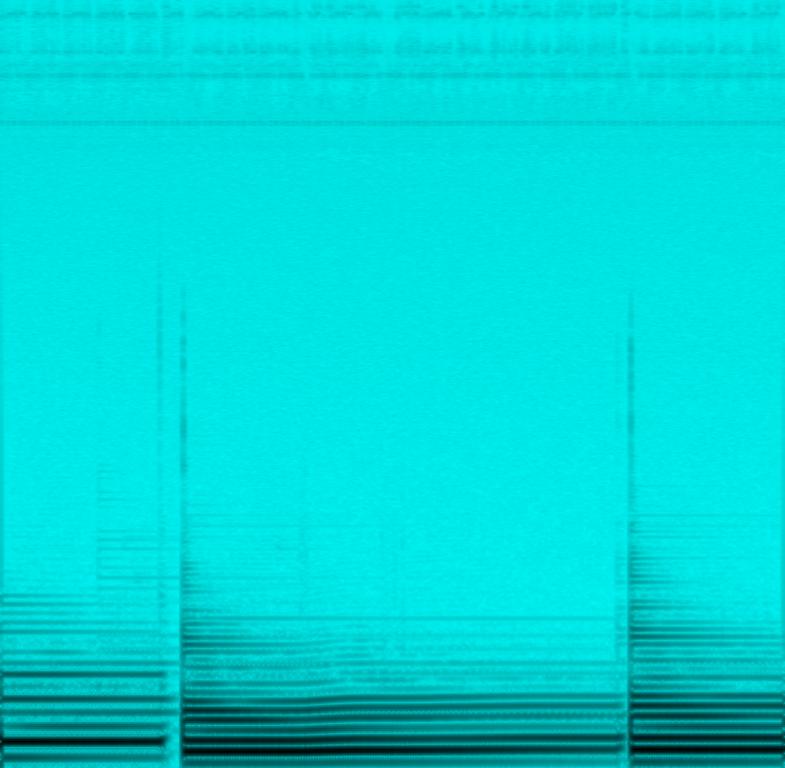
The song is an instrumental. A bass guitarist is trying to tune his guitar with a tuning module creating bass tones that are played haphazardly. The song audio quality is very poor. .